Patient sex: F
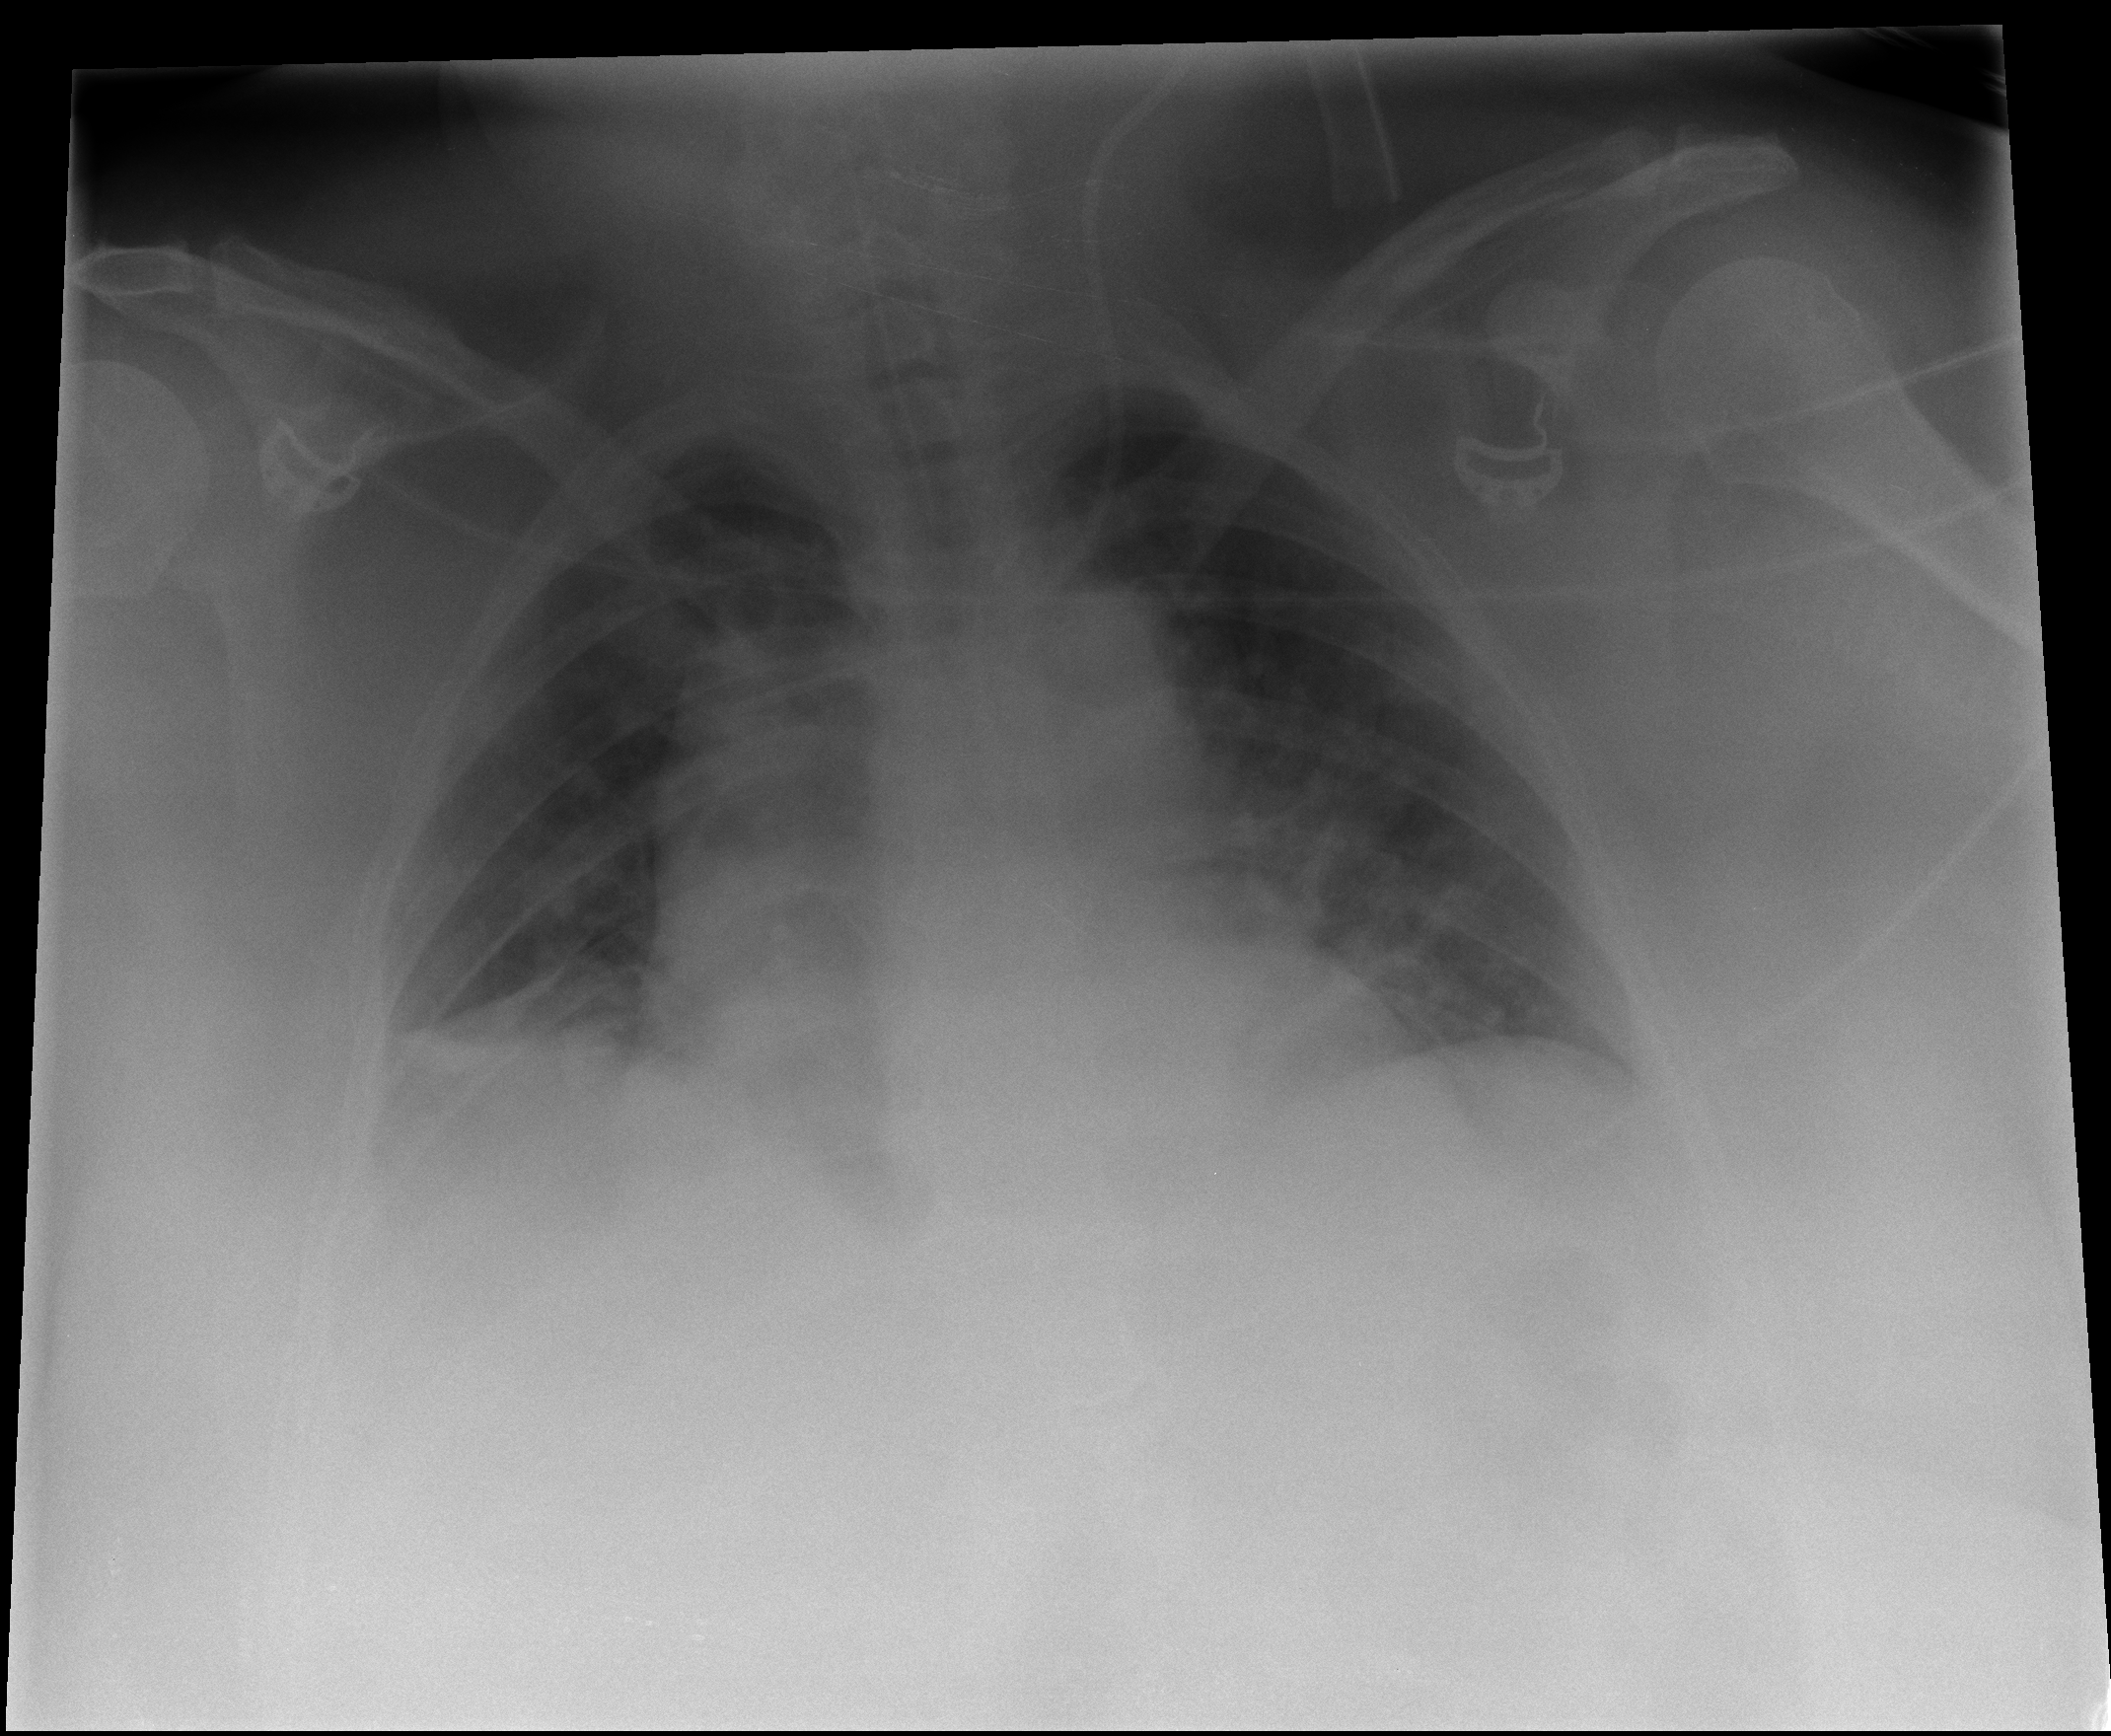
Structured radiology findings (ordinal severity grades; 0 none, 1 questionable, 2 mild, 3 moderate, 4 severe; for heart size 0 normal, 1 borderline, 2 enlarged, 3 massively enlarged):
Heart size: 2
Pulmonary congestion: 0
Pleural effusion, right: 2
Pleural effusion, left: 0
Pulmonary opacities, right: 0
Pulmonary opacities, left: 0
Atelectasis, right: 2
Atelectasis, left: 2